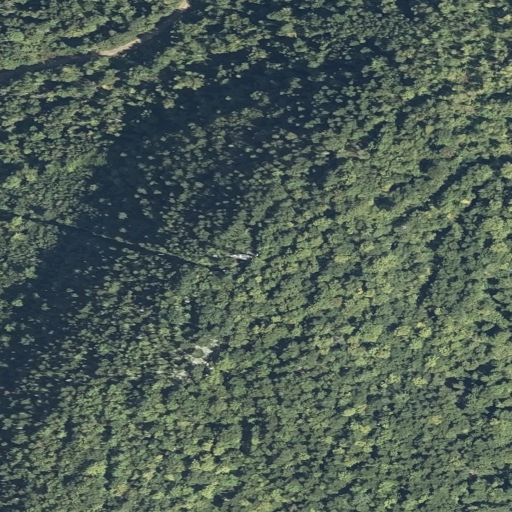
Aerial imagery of mountain in Maine named Milton Mountain containing deciduous forest, mixed forest, evergreen forest, and open development